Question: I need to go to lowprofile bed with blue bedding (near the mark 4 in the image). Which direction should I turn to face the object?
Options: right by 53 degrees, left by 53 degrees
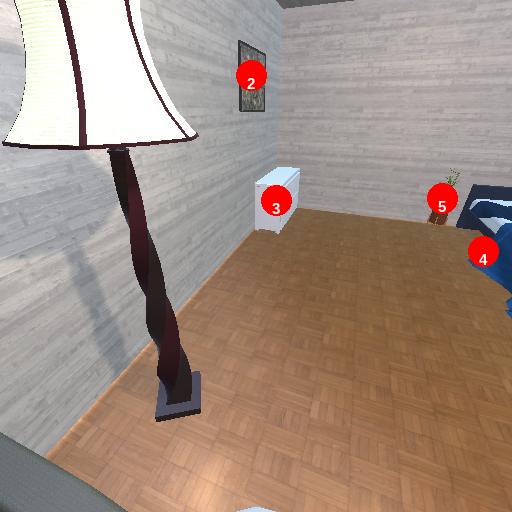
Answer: right by 53 degrees